Question: I'm writing a Python program to generate the Luna Free State flag from the famous Heinlein novel <URL>, as a personal project. I've been cribbing heraldry rules and matching mathematical formulas off the web, but something is clearly wrong in my 'bendsinister' routine, since the assertion fails when uncommented. The area of the bend sinister should be 1/3 the total area of the flag, and it isn't. The only really dodgy thing I've done is to guess at the formula for the height of the trapezoid, but I guess the errors could be anywhere. I've trimmed out most of the code, leaving only what's necessary to show the problem. Hopefully someone less mathematically-challenged can spot the error!
'''
#!/usr/bin/python
'generate bend sinister according to rules of heraldry'
import sys, os, random, math, Image, ImageDraw
FLAG = Image.new('RGB', (900, 600), 'black')
CANVAS = ImageDraw.Draw(FLAG)
DEBUGGING = True
def bendsinister(image = FLAG, draw = CANVAS):
'''a bend sinister covers 1/3 of the field, sinister chief to dexter base
(some sources on the web say 1/5 of the field, but we'll use 1/3)
the "field" in this case being the area of the flag, so we need to
find a trapezoid which is 1/6 the total area (width * height).
we need to return only the width of the diagonal, which is double
the height of the calculated trapezoid
'''
x, y = image.size
b = math.sqrt((x ** 2) + (y ** 2))
A = float(x * y)
debug('%d * %d = %d' % (x, y, A))
H = triangle_height(A / 2, b) # height of triangular half of flag
width = trapezoid_height(b, H, A / 6) * 2
if command == 'bendsinister':
show_bendsinister(x, y, width, image, draw)
return width
def show_bendsinister(x, y, width, image = FLAG, draw = CANVAS):
'for debugging formula'
dexter_base, sinister_chief = (0, y), (x, 0)
draw.line((dexter_base, sinister_chief), 'blue', int(width))
image.show()
debug(image.getcolors(2)) # should be twice as many black pixels as blue
def triangle_height(a, b):
'a=bh/2'
h = float(a) / (float(b) / 2)
debug('triangle height: %.2f' % h)
return h
def trapezoid_height(b, H, a):
'''calculate trapezoid height (h) given the area (a) of the trapezoid and
base b, the longer base, when it is known that the trapezoid is a section
of a triangle of height H, such that the top, t, equals b when h=0 and
t=0 when h=H. h is therefore inversely proportional to t with the formula
t=(1-(h/H))*b, found simply by looking for what fit the two extremes.
the area of a trapezoid is simply the height times the average length of
the two bases, b and t, i.e.: a=h*((b+t)/2). the formula reduces
then to (2*a)/b=(2*h)+(h**2)/H, which is the quadratic equation
(1/H)*(h**2)+(2*h)-((2*a)/b)=0; solve for h using the quadratic formula
'''
try:
h = (-2 + math.sqrt(4 - 4 * (1.0 / H) * -((2 * a) / b))) / (2 * (1.0 / H))
debug('trapezoid height with plus: %.2f' % h)
except: # must be imaginary, so try minus instead
h = (-2 - math.sqrt(4 - 4 * (1.0 / H) * -((2 * a) / b))) / (2 * (1.0 / H))
debug('trapezoid height with minus: %.2f' % h)
t = (1 - (float(h) / H)) * b
debug('t=%d, a=%d, check=%d' % (t, round(a), round(h * ((b + t) / 2))))
#assert round(a) == round(h * ((b + t) / 2))
return h
def debug(message):
if DEBUGGING:
print >>sys.stderr, message
if __name__ == '__main__':
command = os.path.splitext(os.path.basename(sys.argv[0]))[0]
print eval(command)(*sys.argv[1:]) or ''
'''
Here is the debugging output, showing I'm far off from the 1/3 area:
Here is an image of the output, with some added lines:

The red line divides the two triangles, either can be used for the calculation of the trapezoid. I'm using the one starting at the top left. The green line is the height of that triangle, the variable H in the program.
---
For the finished script and flag (using the correction supplied by Michael Anderson), see <URL>. Thanks all for the help!
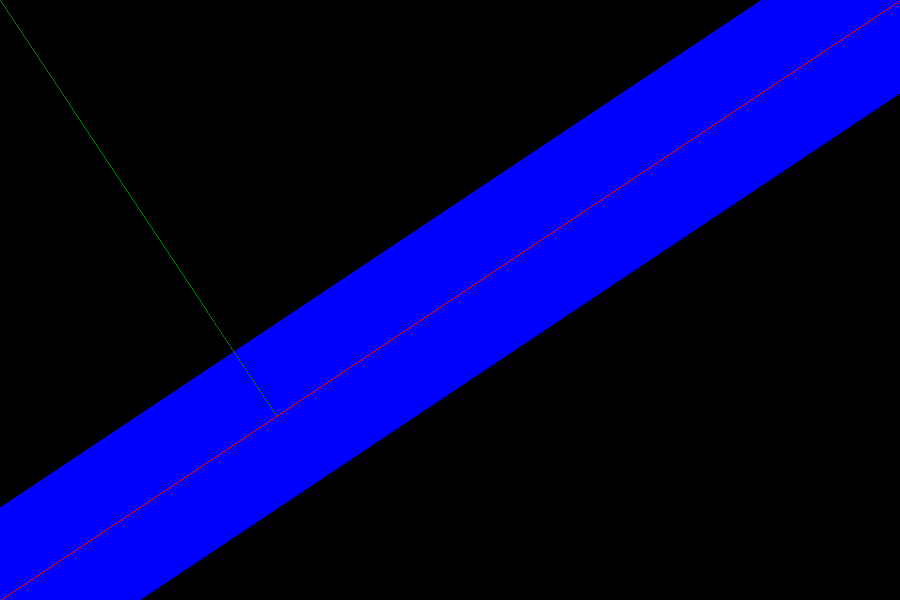
Answer: Break the rectangle into two triangles. They will be identical.
The Black triangle + Blue Trapezoid is Triangle A.
The Black Triangle on its own is Triangle B
Triangle A and Triangle B are similar triangles so their area is related by the square of the scale factor relating them.
We want the Blue Trapezoid to be one third of the area of Triangle A. (This way the bend will take one third of the overall rectangle). This means that Triangle B must be 2/3 area of Triangle A. Thus the scalefactor must be sqrt(2/3).
You should then be able to convert this to give you the coordinates of the bend geometry pretty easily.